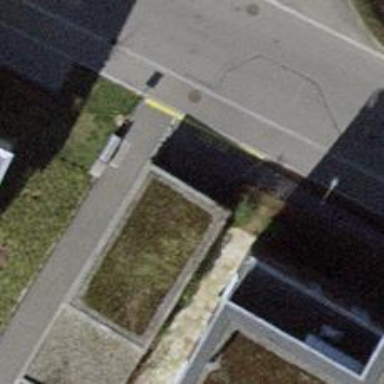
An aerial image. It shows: Parking entrance.